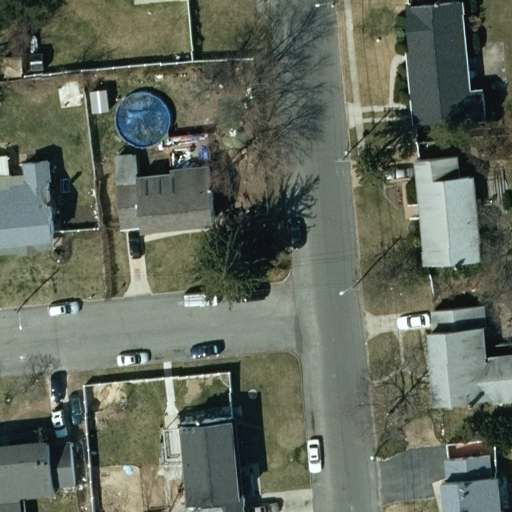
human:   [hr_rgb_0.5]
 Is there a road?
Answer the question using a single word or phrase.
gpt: yes

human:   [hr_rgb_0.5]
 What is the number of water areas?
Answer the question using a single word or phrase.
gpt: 0

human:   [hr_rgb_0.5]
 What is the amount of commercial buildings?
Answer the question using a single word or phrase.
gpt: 0

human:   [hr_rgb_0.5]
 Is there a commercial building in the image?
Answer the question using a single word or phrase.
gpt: no

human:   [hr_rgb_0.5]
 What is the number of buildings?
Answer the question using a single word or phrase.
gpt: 8

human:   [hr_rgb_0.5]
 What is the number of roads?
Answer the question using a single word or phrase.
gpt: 2

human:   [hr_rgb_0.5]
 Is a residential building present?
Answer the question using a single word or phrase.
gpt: yes

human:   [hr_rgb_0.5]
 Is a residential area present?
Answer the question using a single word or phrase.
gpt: yes

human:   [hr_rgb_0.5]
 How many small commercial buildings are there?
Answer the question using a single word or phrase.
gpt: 0

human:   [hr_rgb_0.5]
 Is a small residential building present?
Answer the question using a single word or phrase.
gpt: yes

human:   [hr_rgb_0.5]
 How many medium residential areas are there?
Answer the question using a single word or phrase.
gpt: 0

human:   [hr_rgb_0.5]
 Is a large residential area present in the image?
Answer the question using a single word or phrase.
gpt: yes

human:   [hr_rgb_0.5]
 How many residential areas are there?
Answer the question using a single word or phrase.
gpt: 1

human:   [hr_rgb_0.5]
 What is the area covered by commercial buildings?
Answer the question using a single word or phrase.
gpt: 0m2

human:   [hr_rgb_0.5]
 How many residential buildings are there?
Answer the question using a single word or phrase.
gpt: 8

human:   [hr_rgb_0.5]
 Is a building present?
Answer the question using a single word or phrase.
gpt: yes

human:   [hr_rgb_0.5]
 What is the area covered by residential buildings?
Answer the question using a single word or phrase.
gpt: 811m2

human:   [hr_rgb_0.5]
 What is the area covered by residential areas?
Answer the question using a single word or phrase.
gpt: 10621m2

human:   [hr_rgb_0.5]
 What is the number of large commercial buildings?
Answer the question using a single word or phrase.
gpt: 0

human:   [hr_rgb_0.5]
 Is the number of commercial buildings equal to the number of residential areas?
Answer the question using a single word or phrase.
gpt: no

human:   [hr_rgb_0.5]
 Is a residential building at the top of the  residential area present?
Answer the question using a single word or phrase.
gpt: yes

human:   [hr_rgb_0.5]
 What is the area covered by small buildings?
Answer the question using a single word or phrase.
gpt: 96m2

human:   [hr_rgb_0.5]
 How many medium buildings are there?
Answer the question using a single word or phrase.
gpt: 3

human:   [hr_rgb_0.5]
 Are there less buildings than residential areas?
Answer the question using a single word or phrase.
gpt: no

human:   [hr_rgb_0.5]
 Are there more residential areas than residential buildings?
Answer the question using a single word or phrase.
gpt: no

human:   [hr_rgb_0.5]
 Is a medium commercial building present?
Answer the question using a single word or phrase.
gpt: no

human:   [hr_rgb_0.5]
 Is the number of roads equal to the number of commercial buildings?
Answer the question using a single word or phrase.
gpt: no

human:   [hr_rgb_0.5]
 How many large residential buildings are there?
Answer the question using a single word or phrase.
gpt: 0

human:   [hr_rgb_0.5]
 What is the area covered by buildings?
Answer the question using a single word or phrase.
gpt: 811m2

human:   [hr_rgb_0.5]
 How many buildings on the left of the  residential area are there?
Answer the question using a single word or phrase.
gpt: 8

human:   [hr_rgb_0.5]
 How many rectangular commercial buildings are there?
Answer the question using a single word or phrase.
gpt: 0

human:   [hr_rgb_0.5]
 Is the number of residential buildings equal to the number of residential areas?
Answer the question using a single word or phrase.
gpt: no

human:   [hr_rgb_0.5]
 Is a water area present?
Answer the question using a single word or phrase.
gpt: no

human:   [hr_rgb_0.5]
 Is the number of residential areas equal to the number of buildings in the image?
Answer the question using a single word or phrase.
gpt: no

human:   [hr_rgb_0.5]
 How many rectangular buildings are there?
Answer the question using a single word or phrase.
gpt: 6

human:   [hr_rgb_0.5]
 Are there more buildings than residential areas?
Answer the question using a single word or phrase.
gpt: yes

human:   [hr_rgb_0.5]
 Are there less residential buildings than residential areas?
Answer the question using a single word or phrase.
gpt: no

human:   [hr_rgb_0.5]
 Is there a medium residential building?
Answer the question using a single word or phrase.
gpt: yes

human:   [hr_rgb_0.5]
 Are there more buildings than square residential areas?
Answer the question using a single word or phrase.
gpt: yes

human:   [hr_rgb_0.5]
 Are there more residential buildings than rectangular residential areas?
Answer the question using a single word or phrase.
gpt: yes

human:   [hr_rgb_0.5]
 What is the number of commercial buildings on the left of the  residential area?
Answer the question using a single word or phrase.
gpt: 0

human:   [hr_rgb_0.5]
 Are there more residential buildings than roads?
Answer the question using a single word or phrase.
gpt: yes

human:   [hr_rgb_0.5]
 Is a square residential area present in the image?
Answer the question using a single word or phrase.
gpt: no

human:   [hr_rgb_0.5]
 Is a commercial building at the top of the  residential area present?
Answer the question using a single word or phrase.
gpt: no

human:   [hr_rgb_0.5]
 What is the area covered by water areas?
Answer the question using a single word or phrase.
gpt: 0m2

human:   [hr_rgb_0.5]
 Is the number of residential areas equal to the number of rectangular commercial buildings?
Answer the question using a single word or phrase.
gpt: no

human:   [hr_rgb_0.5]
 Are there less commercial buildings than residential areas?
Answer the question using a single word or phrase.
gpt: yes

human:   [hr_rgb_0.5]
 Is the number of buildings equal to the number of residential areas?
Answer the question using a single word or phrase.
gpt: no

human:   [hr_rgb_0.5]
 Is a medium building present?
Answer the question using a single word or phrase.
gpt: yes

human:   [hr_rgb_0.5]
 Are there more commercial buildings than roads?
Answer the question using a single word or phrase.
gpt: no

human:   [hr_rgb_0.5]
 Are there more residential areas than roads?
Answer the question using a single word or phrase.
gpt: no

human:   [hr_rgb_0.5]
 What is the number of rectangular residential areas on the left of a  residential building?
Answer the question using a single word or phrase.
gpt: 0

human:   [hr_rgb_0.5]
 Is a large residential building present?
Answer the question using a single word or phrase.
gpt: no

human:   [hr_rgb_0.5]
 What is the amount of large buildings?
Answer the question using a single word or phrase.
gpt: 0

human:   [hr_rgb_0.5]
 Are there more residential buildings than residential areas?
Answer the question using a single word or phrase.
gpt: yes

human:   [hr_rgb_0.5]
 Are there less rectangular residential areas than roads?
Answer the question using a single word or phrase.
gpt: yes

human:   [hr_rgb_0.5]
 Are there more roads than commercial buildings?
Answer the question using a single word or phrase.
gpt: yes

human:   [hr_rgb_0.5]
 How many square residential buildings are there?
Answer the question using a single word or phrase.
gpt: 0

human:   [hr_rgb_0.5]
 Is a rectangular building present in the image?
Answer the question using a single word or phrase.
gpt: yes

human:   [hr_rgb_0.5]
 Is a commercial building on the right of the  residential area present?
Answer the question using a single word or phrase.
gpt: no

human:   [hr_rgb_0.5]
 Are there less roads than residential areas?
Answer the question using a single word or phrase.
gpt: no

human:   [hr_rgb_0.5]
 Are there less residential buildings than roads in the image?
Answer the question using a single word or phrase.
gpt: no

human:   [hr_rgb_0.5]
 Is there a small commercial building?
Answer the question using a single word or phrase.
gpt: no

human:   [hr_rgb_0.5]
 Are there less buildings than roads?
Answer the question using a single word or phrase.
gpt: no